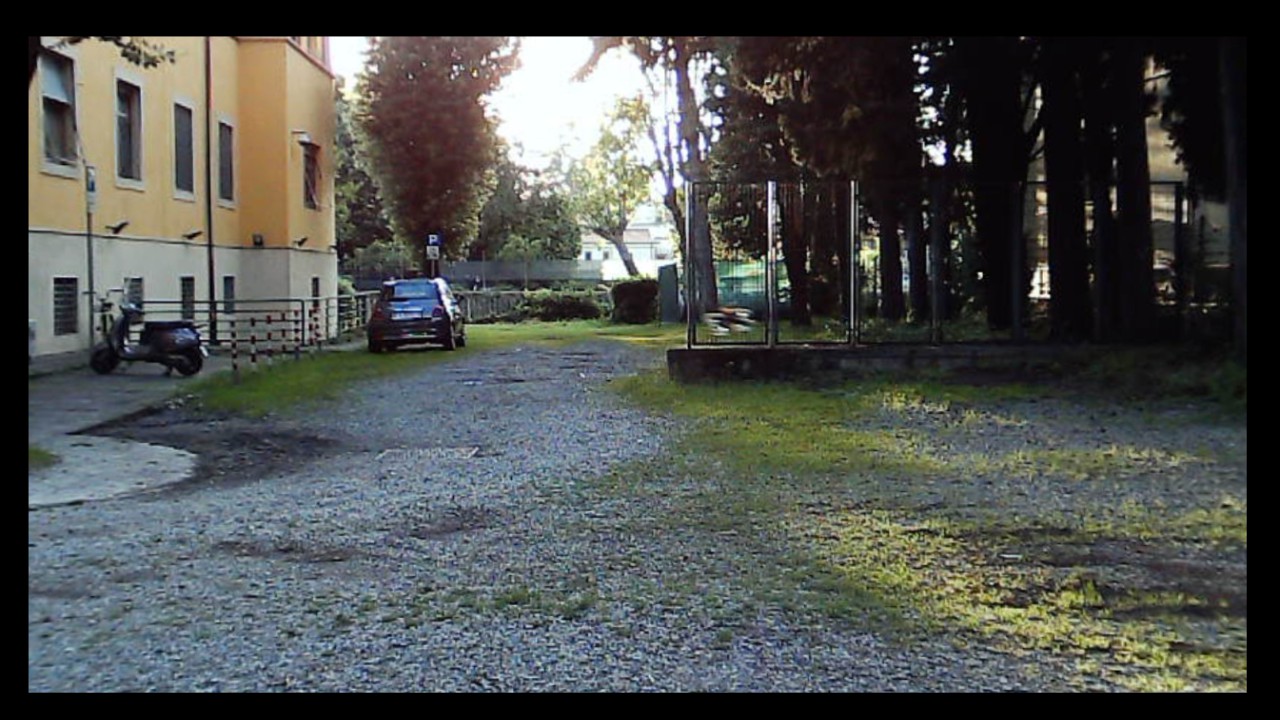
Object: DarwinFPV cineape20